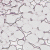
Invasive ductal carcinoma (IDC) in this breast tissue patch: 0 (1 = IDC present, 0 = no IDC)